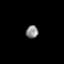
Tissue: prostate
Cell type: Endothelial cells
Senescence score: 0.7261
Nuclear area (px): 149
Mean DAPI intensity: 140.617